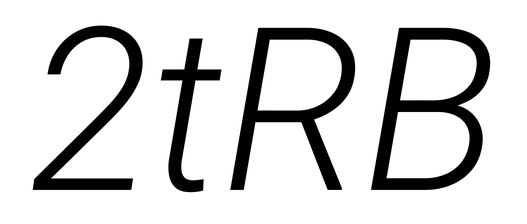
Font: Roboto-Italic_Light_Italic